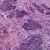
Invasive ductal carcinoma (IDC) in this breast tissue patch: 0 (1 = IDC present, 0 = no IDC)